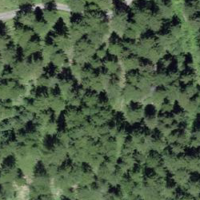
EUNIS habitat code: 44
Species observed at this site:
Laserpitium latifolium
Stachys recta
Silene nutans